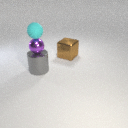
small purple metal sphere below small cyan rubber sphere